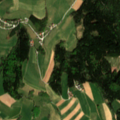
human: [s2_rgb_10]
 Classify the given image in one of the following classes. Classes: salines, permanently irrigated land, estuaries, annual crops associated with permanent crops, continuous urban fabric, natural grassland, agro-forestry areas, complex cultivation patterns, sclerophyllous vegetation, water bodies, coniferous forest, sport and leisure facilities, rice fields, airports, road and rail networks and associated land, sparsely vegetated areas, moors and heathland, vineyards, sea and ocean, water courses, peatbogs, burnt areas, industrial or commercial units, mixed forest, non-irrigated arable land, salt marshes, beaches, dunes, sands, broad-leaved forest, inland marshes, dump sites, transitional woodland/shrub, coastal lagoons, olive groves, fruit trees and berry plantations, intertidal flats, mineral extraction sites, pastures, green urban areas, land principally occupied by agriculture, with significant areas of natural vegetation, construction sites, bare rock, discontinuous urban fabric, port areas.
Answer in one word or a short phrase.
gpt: non-irrigated arable land, complex cultivation patterns, mixed forest